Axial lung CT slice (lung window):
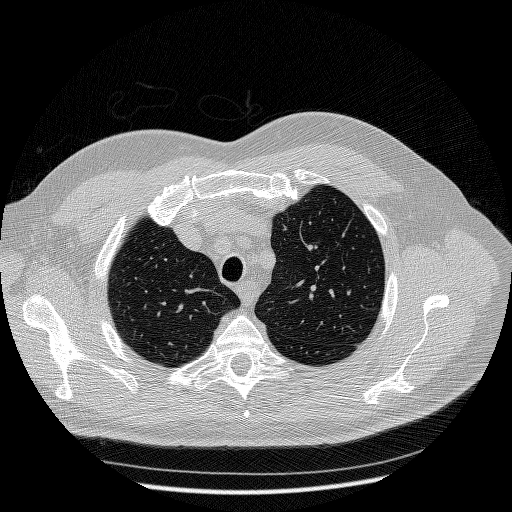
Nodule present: no